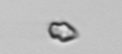
Label: Heterocapsa_rotundata